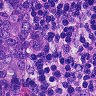
Metastatic tissue present: yes